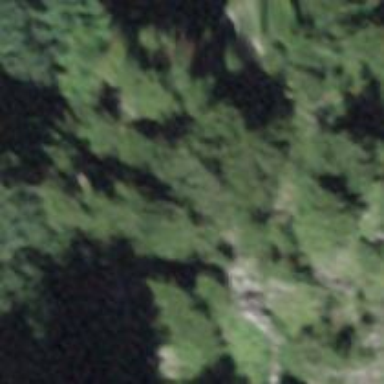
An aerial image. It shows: Natural cliff.